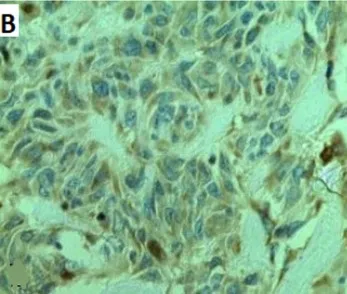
Microscopic immunohistochemistry (IHC) study showing that tumor cells were positive for INI-1, neurospecific enolase (NSE) (IHC for NSE 400x).
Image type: pathology (immunostaining)